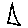
Label: triangle